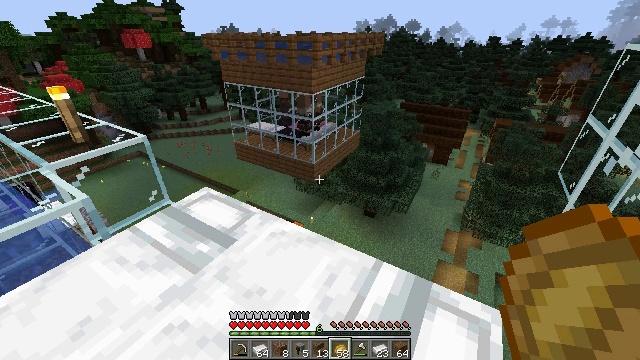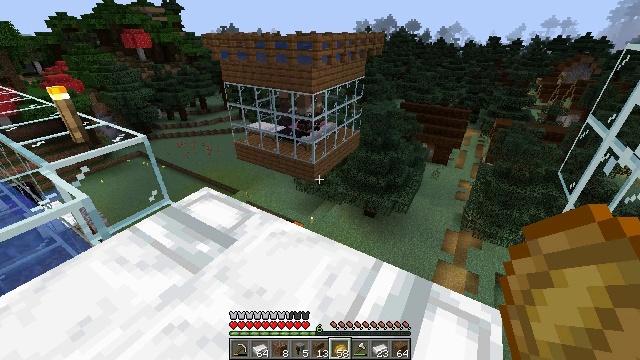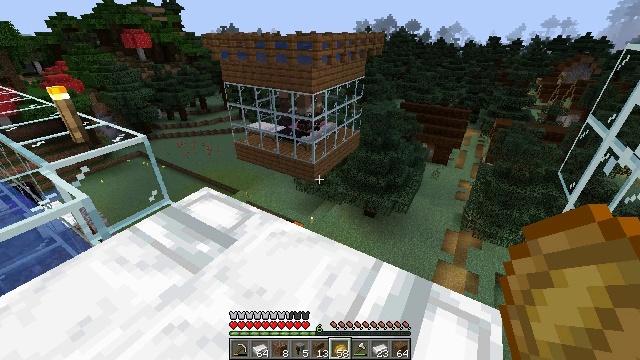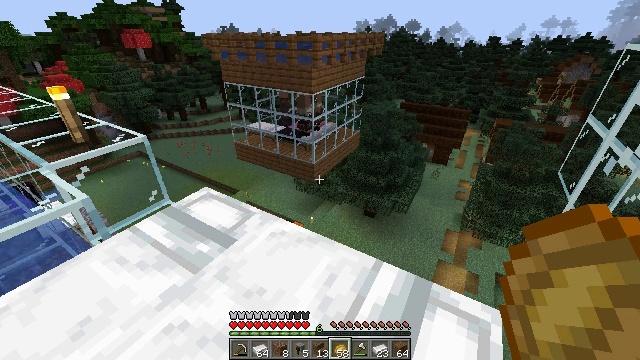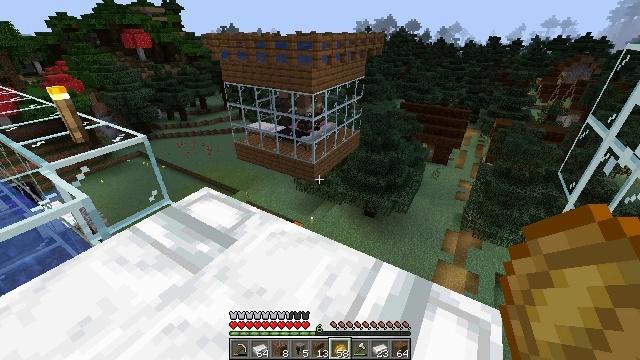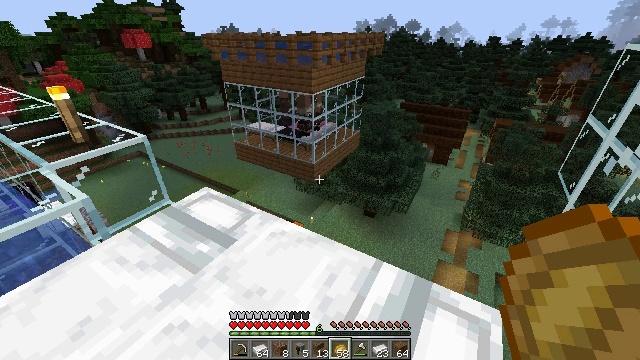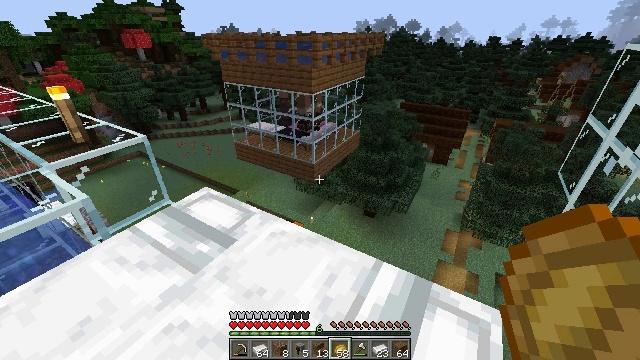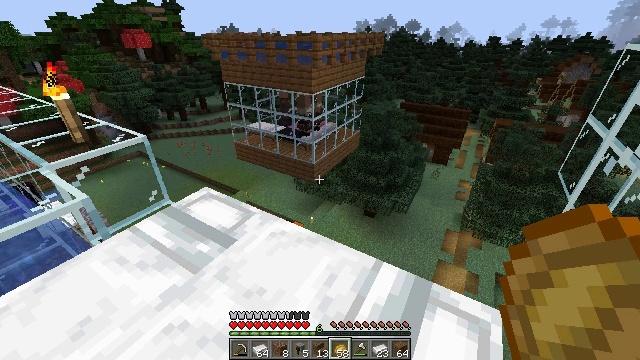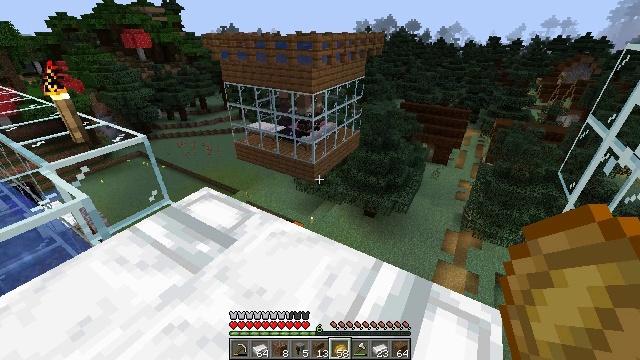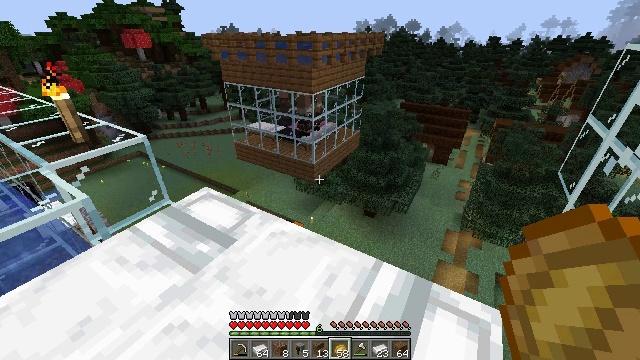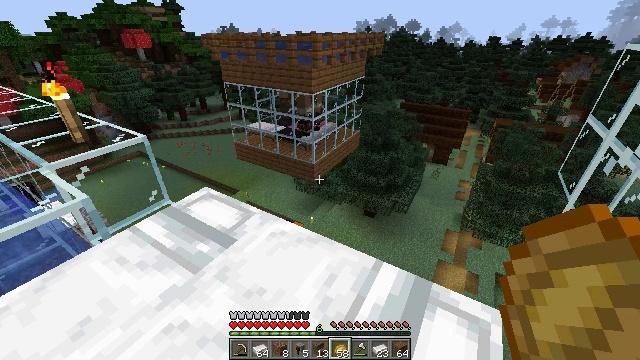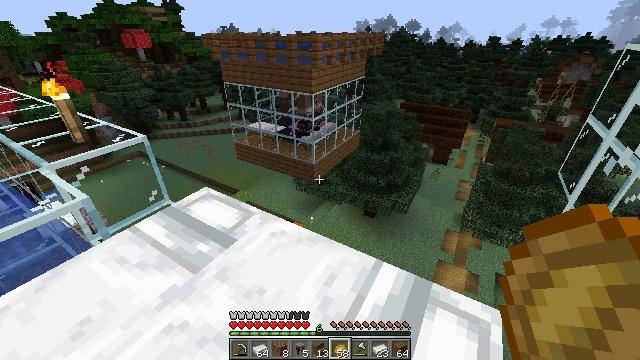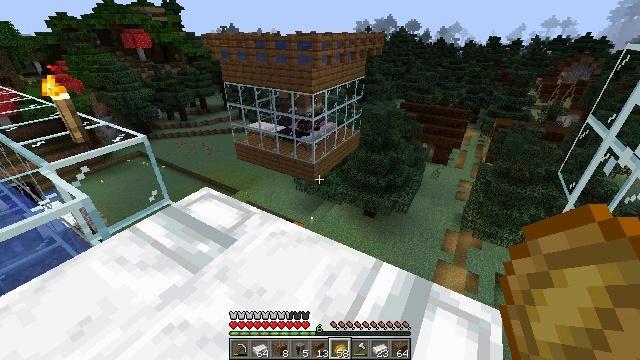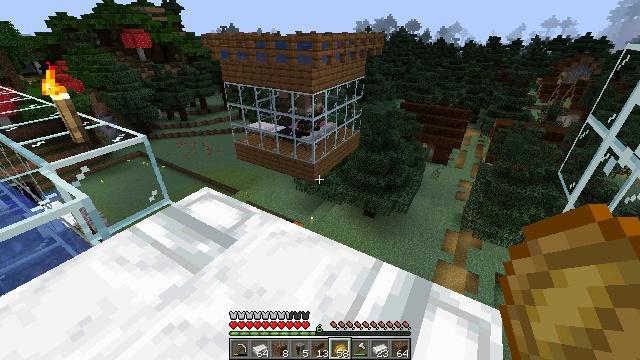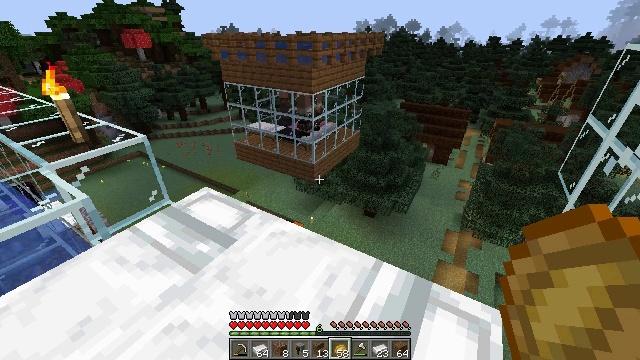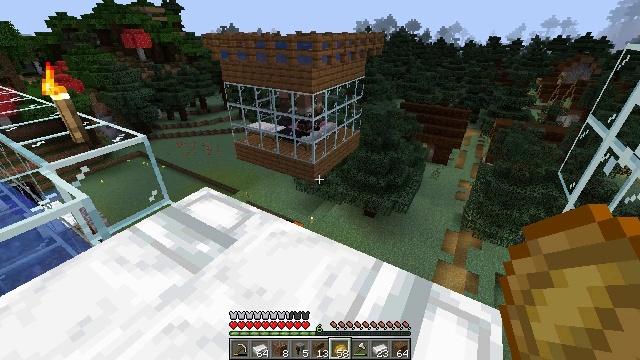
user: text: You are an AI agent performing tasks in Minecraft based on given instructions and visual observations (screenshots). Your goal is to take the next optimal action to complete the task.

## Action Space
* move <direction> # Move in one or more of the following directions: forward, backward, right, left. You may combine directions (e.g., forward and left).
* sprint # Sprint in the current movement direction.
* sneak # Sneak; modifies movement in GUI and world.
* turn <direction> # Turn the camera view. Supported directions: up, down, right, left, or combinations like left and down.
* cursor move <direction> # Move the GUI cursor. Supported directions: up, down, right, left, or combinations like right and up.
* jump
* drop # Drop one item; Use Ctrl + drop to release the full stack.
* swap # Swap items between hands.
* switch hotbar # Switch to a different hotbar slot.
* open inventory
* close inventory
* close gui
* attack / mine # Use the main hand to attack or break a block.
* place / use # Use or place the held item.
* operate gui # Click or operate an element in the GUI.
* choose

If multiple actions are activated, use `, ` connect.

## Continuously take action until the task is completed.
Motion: motion action
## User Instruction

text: Attack the smithing table to collect it.
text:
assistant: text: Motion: no_op
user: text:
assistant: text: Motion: no_op
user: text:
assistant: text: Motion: no_op
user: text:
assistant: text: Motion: no_op
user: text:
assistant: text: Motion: no_op
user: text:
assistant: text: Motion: no_op
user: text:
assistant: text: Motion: no_op
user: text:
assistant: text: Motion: no_op
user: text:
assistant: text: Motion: no_op
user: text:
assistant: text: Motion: no_op
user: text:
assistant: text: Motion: no_op
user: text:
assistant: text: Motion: no_op
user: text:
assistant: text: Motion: no_op
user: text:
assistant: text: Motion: no_op
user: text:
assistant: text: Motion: no_op
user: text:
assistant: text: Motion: no_op
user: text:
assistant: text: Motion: no_op
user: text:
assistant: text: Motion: no_op
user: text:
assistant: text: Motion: no_op
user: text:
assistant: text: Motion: no_op
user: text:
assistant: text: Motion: no_op
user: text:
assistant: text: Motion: no_op
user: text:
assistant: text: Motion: no_op
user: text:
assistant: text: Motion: no_op
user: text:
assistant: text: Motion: no_op
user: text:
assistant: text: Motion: no_op
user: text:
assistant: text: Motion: no_op
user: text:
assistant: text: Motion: no_op
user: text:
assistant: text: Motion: no_op
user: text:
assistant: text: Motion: no_op